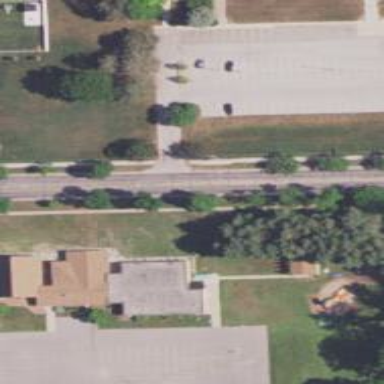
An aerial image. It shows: School.